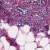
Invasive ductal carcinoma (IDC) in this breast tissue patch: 0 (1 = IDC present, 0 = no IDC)